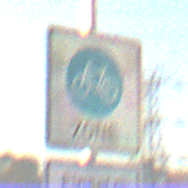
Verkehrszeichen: BeginnFahrradzone
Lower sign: BesondereFahrzeugeUndTransportgueter3
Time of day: SunriseSunset
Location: Outdoor (Nature)
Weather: Clear
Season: NotSpecified
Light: Natural